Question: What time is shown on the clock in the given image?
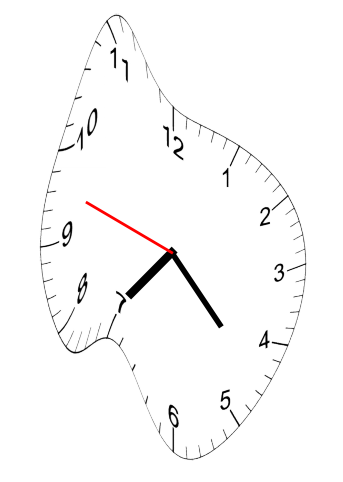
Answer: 07:22:48